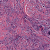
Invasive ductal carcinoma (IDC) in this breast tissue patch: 1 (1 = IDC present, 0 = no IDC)